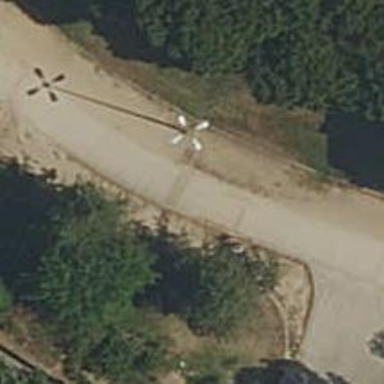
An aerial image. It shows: Kerb barrier.